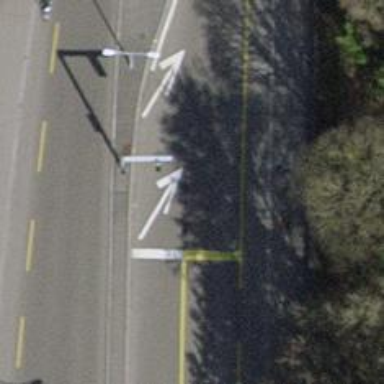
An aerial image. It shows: Road with traffic signals.